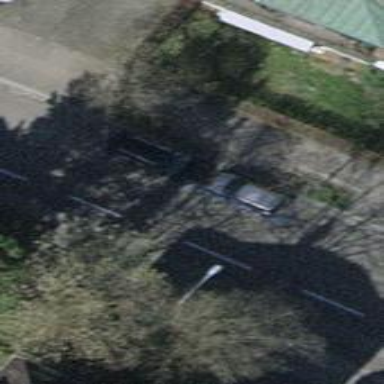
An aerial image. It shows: Parking lane.